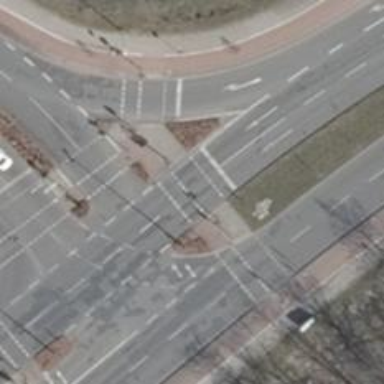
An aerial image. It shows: Road crossing with traffic signals.